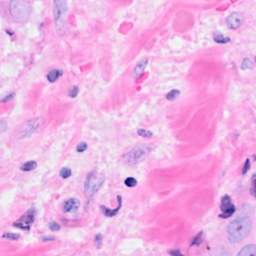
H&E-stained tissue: Breast